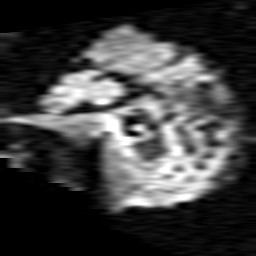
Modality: TRACE
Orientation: sagittal
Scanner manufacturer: siemens
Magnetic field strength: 1.5 T
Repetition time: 8.1 s
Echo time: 0.119 s